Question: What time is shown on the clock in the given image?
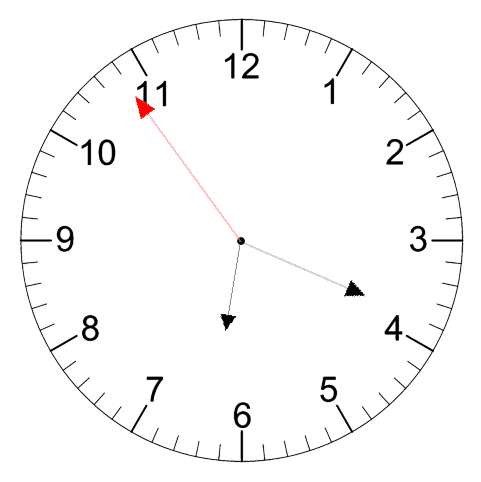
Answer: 06:18:54